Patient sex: F
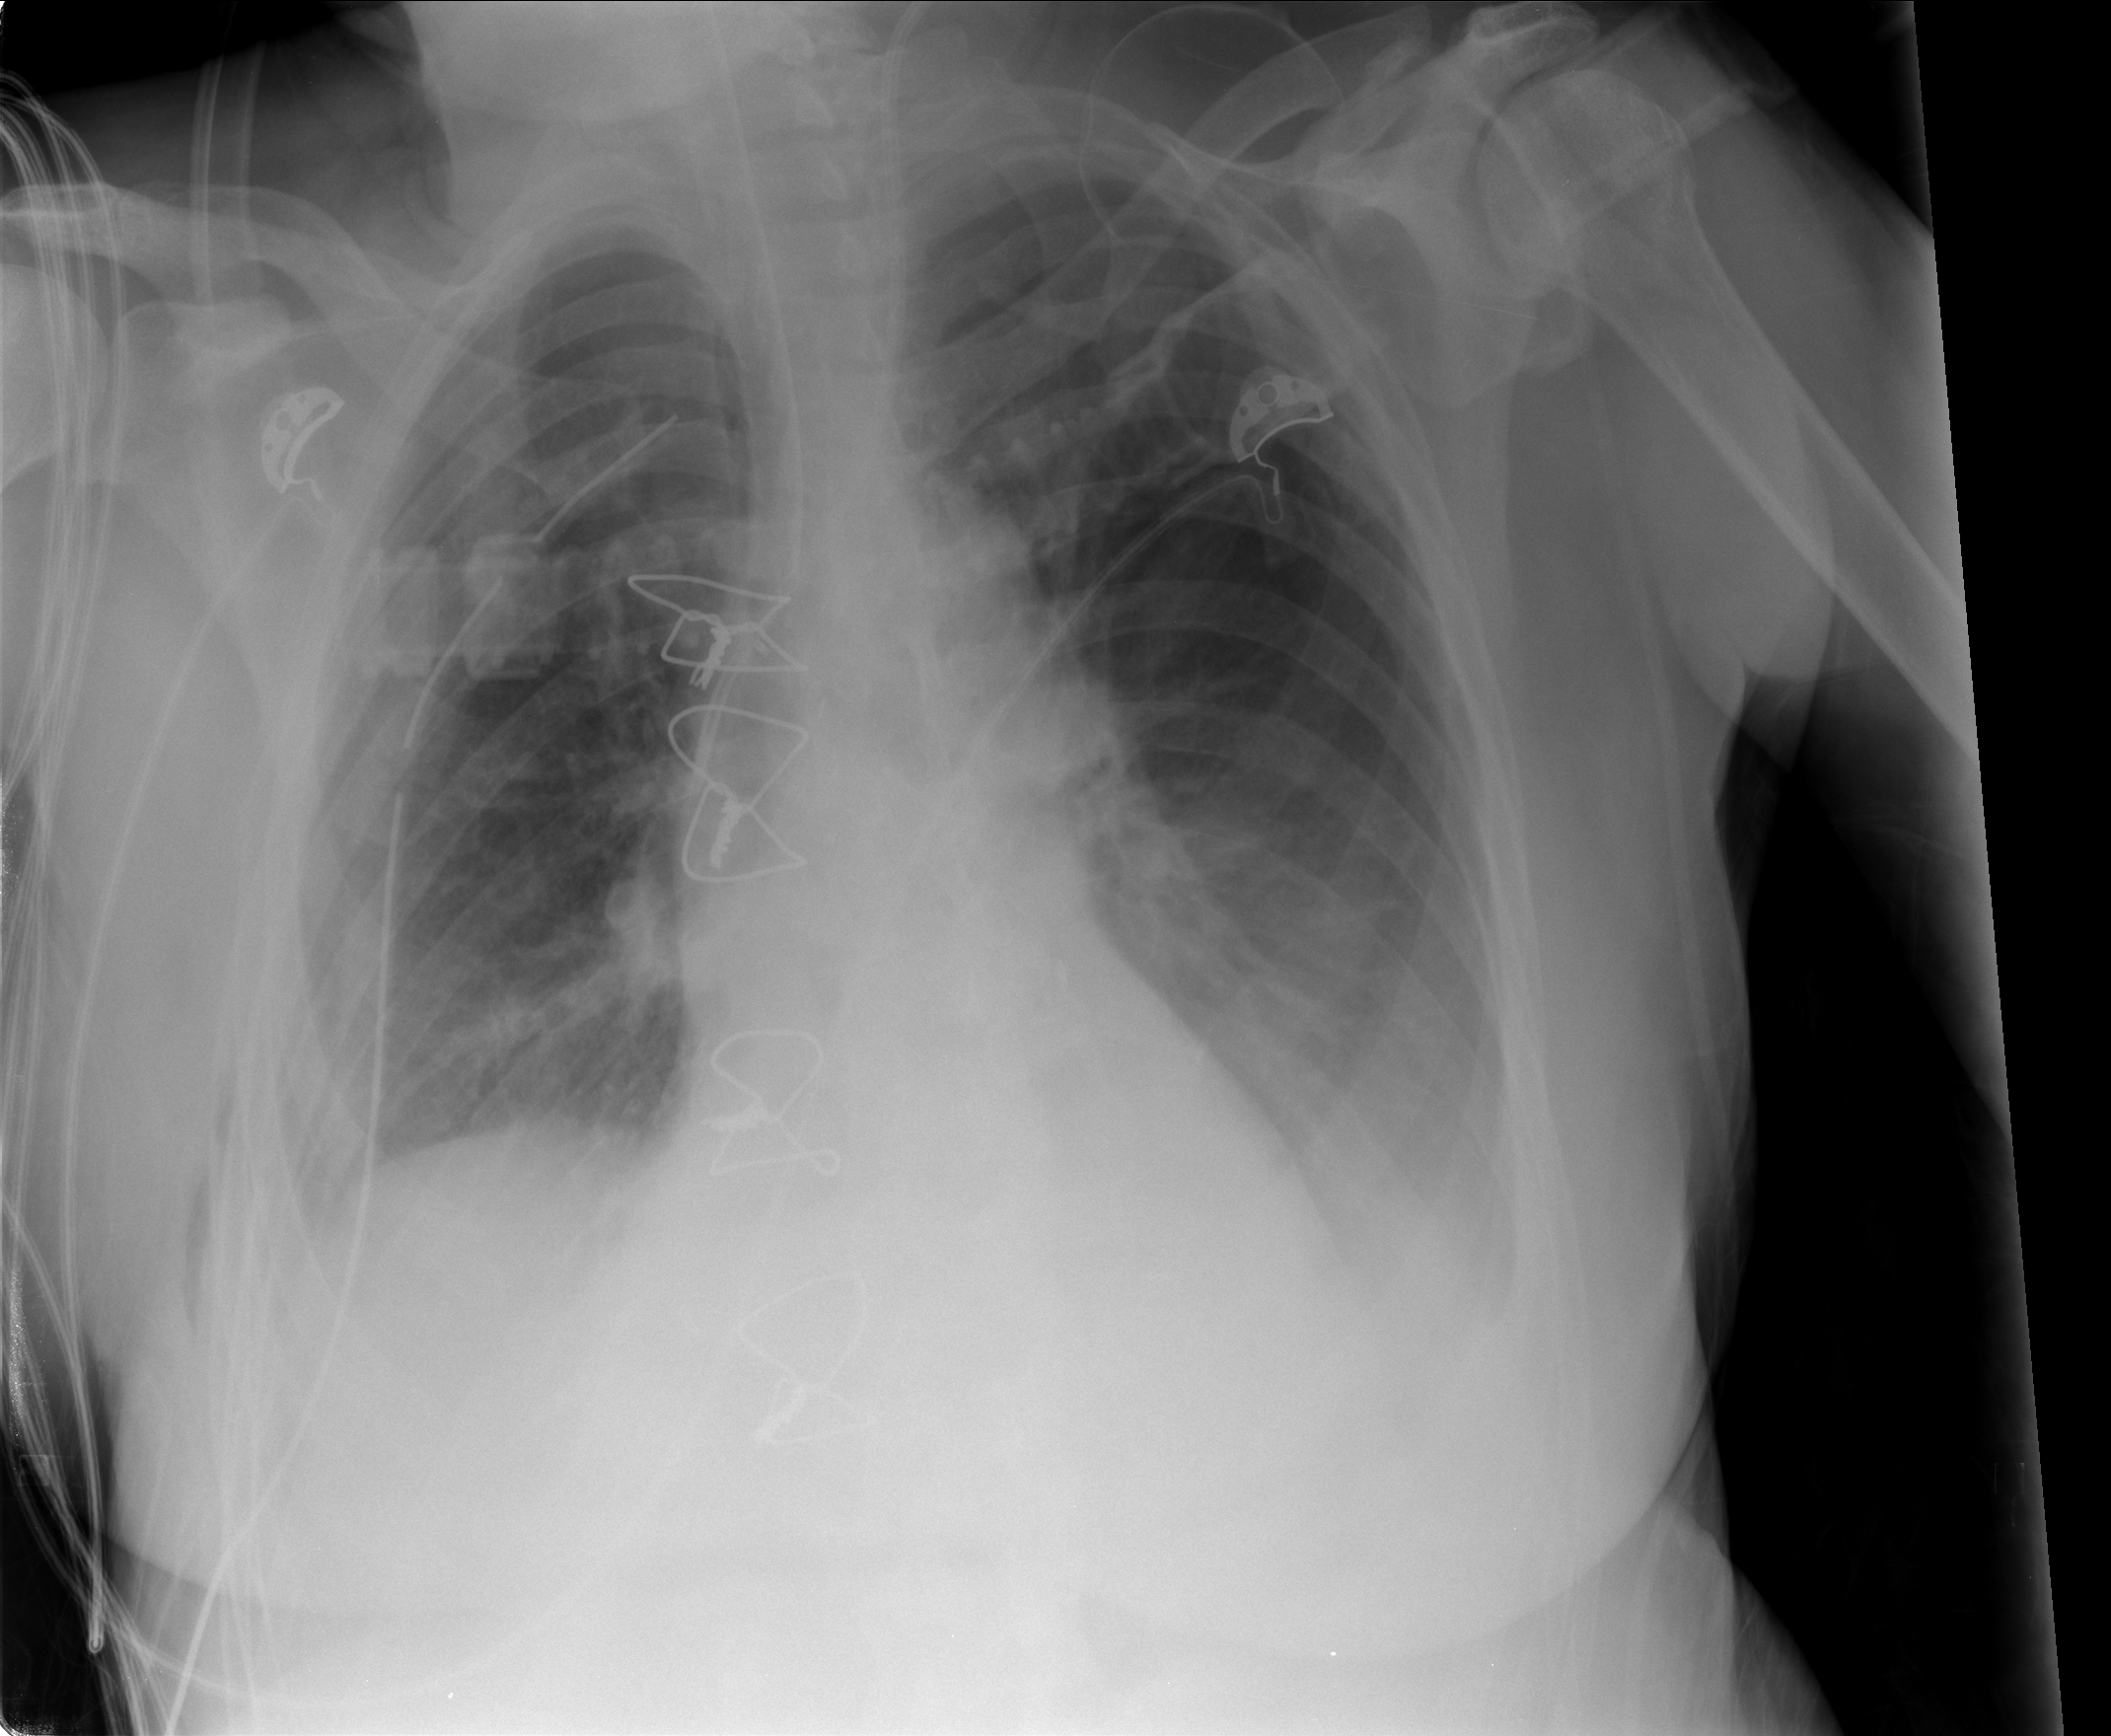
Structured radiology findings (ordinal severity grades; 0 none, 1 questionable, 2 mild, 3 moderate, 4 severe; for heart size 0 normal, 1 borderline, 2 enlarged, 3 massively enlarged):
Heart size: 1
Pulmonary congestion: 1
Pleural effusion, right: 2
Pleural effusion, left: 2
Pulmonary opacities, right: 0
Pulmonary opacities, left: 0
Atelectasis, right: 2
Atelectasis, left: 2